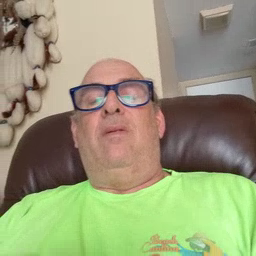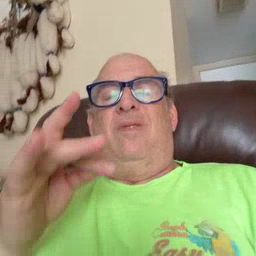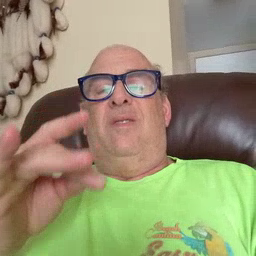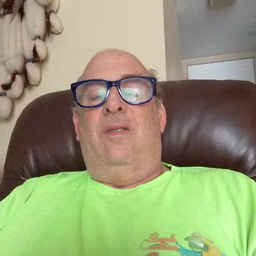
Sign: sticky